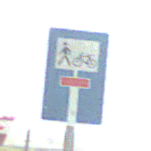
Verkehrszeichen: SackgasseRadverkehrFussgaengerDurchlaessig
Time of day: MorningAfternoon
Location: Outdoor (Suburban)
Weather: PartlyCloudy
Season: NotSpecified
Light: Natural